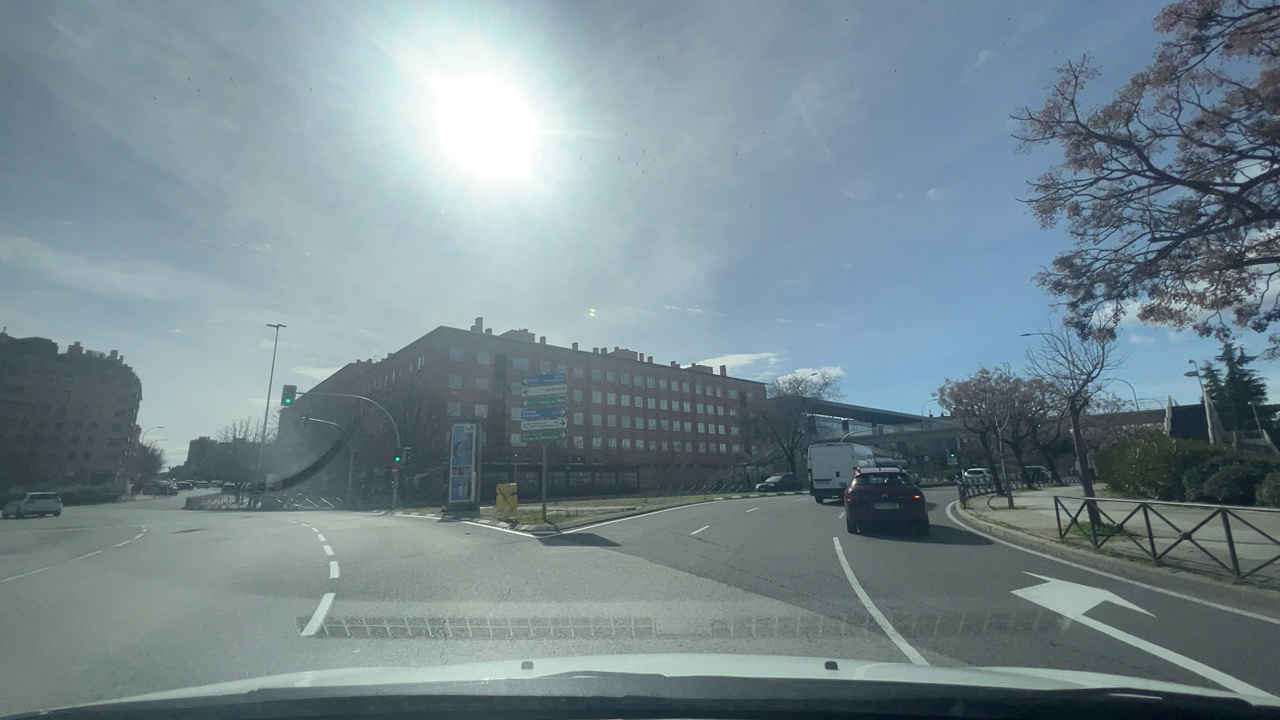
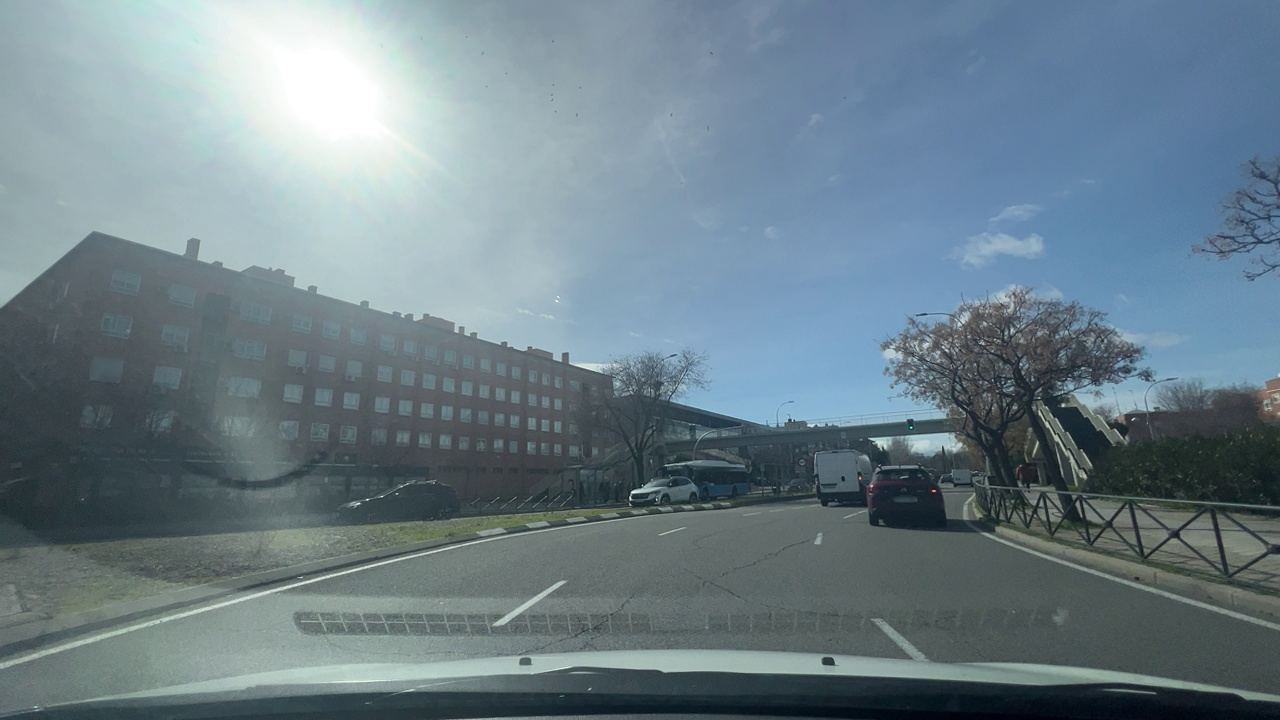
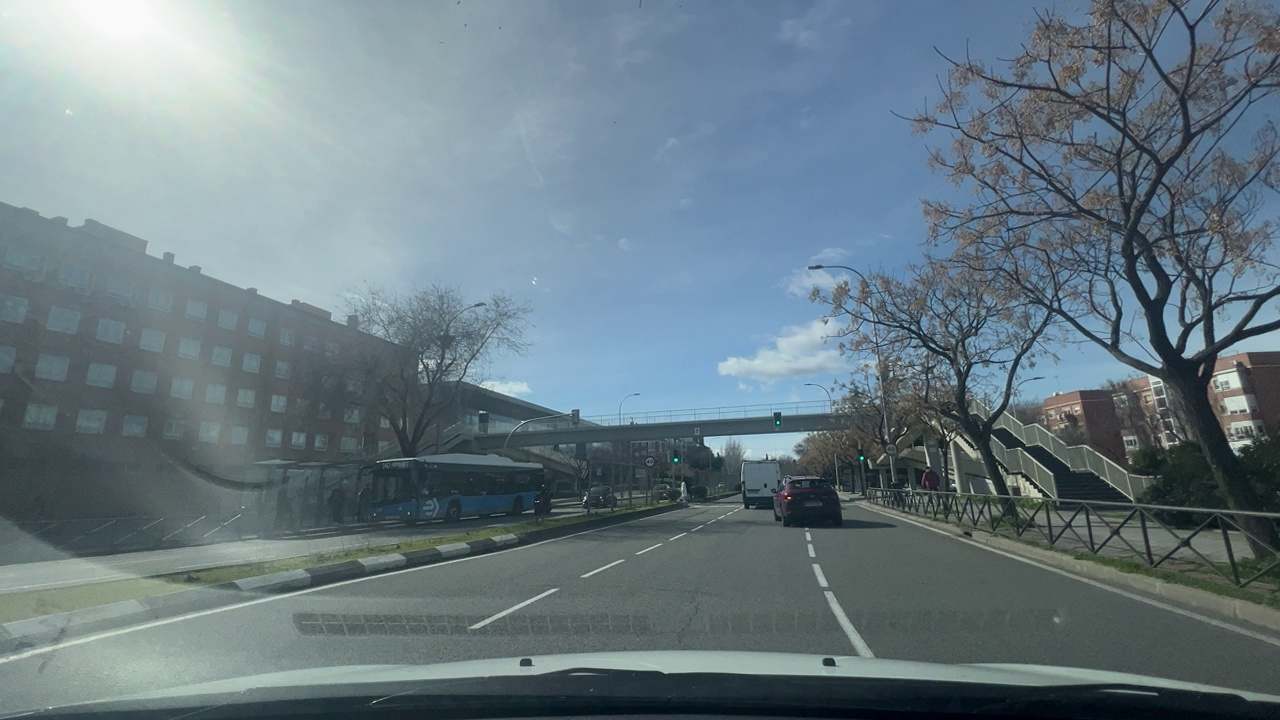
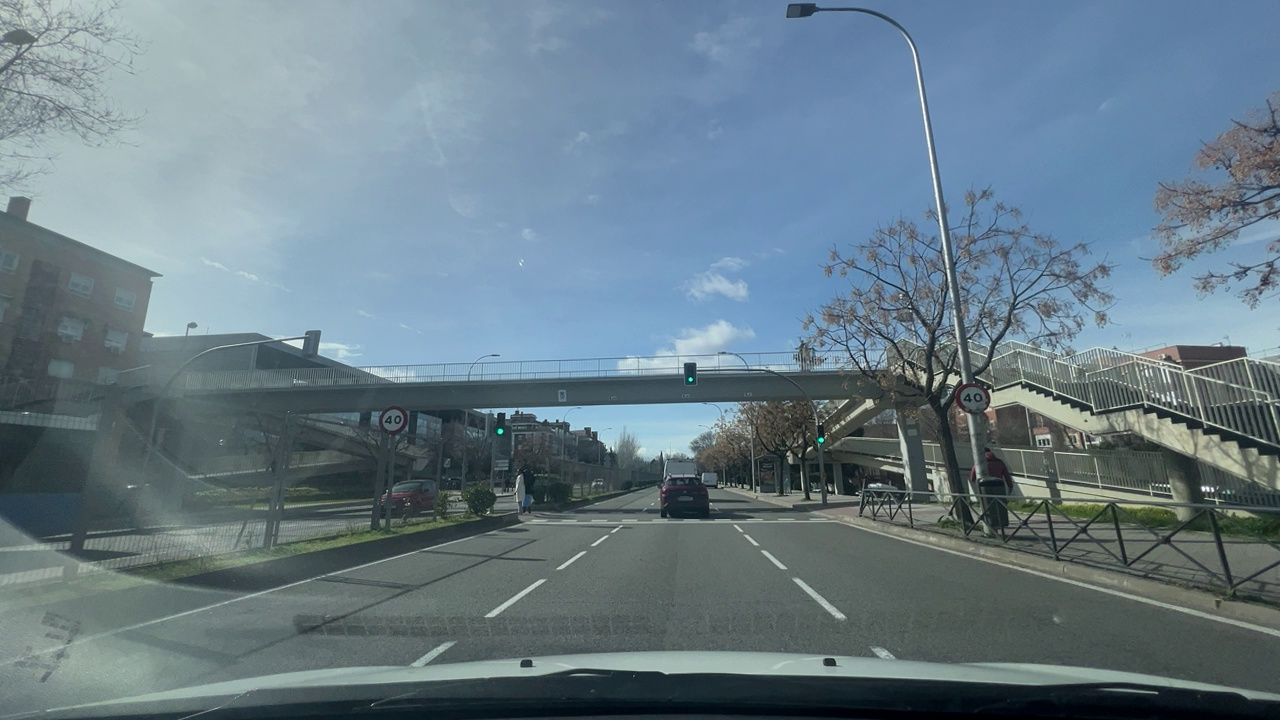
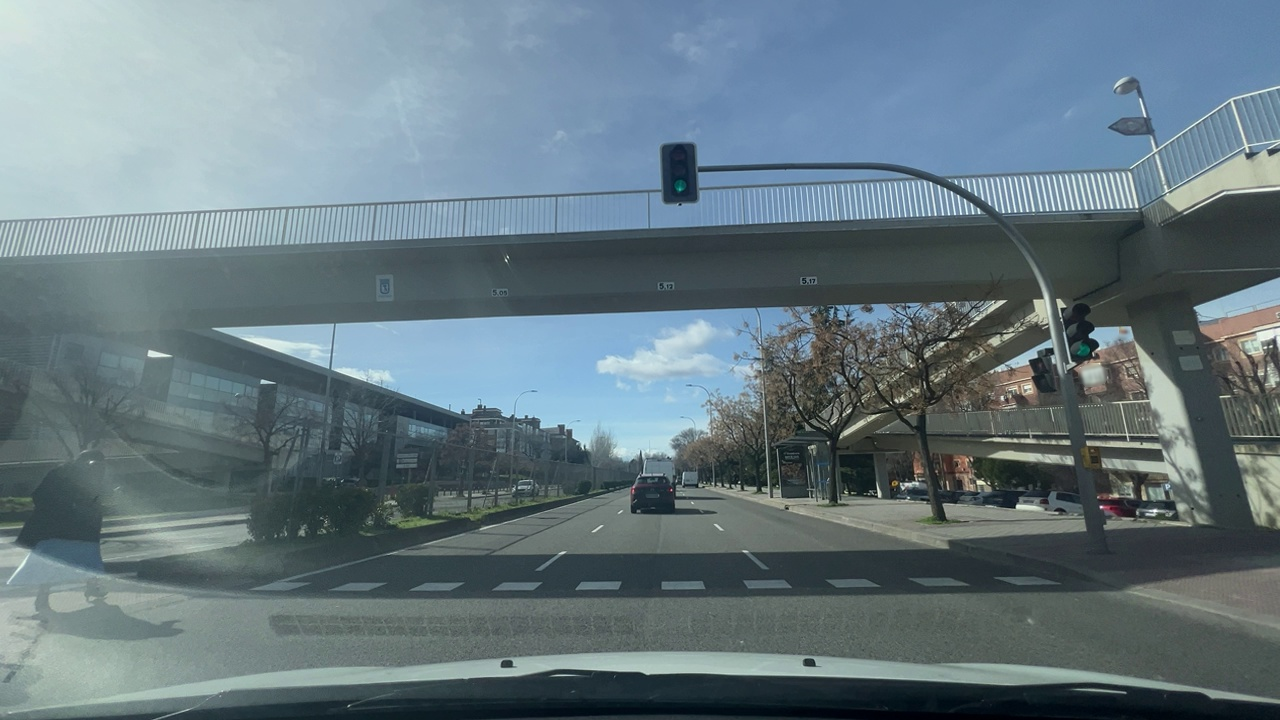
Situation: Cut in
Question: Is a vehicle from an adjacent lane moving into the ego lane?
Answer: Yes
Reasoning: Red vehicle is crossing to ego lane from the right. It is doing a cut in manouver

Situation: Cut in
Question: Has a vehicle merged into the ego lane directly ahead of the ego vehicle without any intermediate vehicle?
Answer: Yes
Reasoning: There are no intermediate vehicles in between. Red vehicle just crosed into our lane and became the vehicle in front

Situation: Cut in
Question: Is the ego vehicle currently inside a roundabout?
Answer: No
Reasoning: Ego is in a street in the city changing to an exit, but it is not in a roundabout

Situation: Cut in
Question: Is the ego vehicle currently within an intersection?
Answer: Yes
Reasoning: Ego vehicle is in a dividing lane, which becames two different lanes

Situation: Cut in
Question: Is any vehicle partially overlapping the lane boundary markings of the ego lane?
Answer: Yes
Reasoning: Red vehicle performing the cut in manouver is overlapping the dashed lines from the right